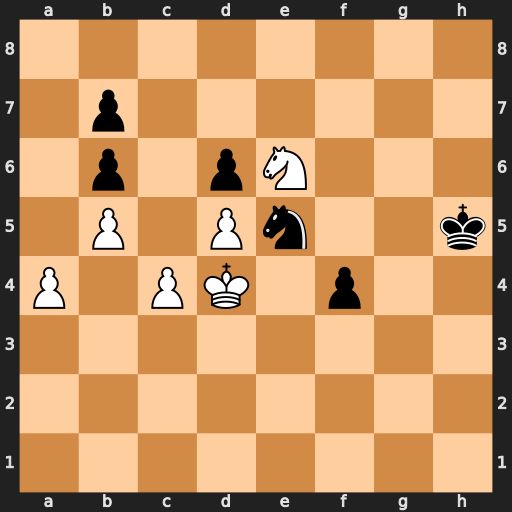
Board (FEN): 8/1p6/1p1pN3/1P1Pn2k/P1PK1p2/8/8/8
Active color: w
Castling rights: -
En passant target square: -
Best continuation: Nxf4+ Kg5 Ne6+ Kf6 Nd8 Ke7 Nxb7